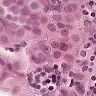
Metastatic tissue present: yes